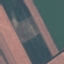
Land use / land cover class: AnnualCrop